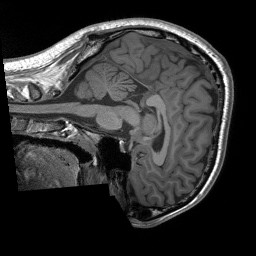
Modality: T1w
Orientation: sagittal
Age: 18
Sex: male
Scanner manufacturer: siemens
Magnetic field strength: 3 T
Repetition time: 1.9 s
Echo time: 0.00243 s